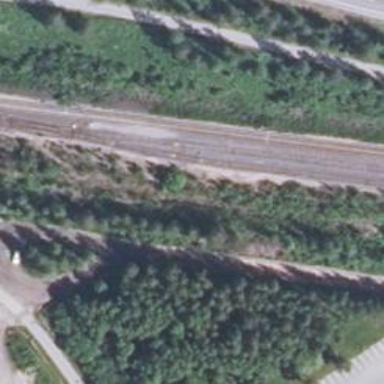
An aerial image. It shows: Railway yard with embankment.